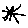
Label: star